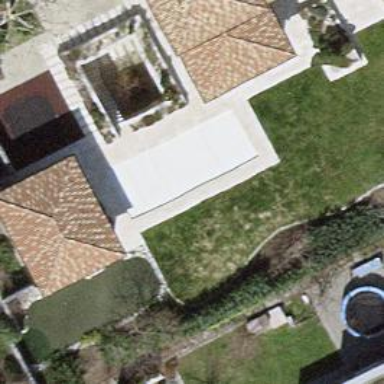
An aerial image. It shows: Swimming pool located in leisure land.